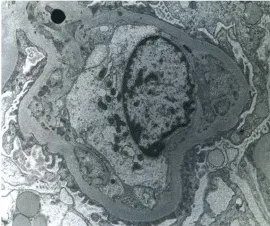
Patient 2. Partial basement membrane reduplication is present (B). X8,000.
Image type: pathology (methenamine_silver)